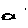
Label: fish